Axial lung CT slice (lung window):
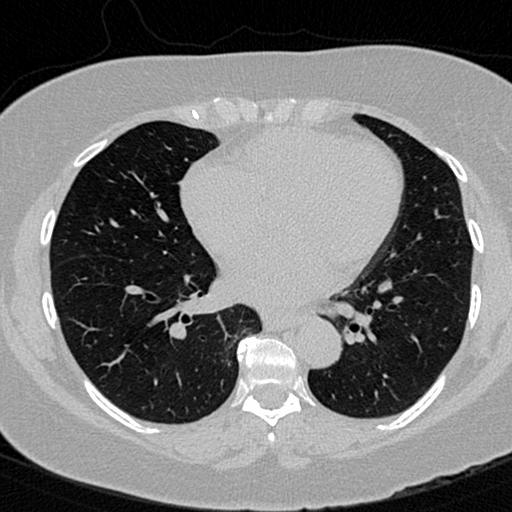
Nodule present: no